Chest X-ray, AP view. Patient: 31 years old, sex F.
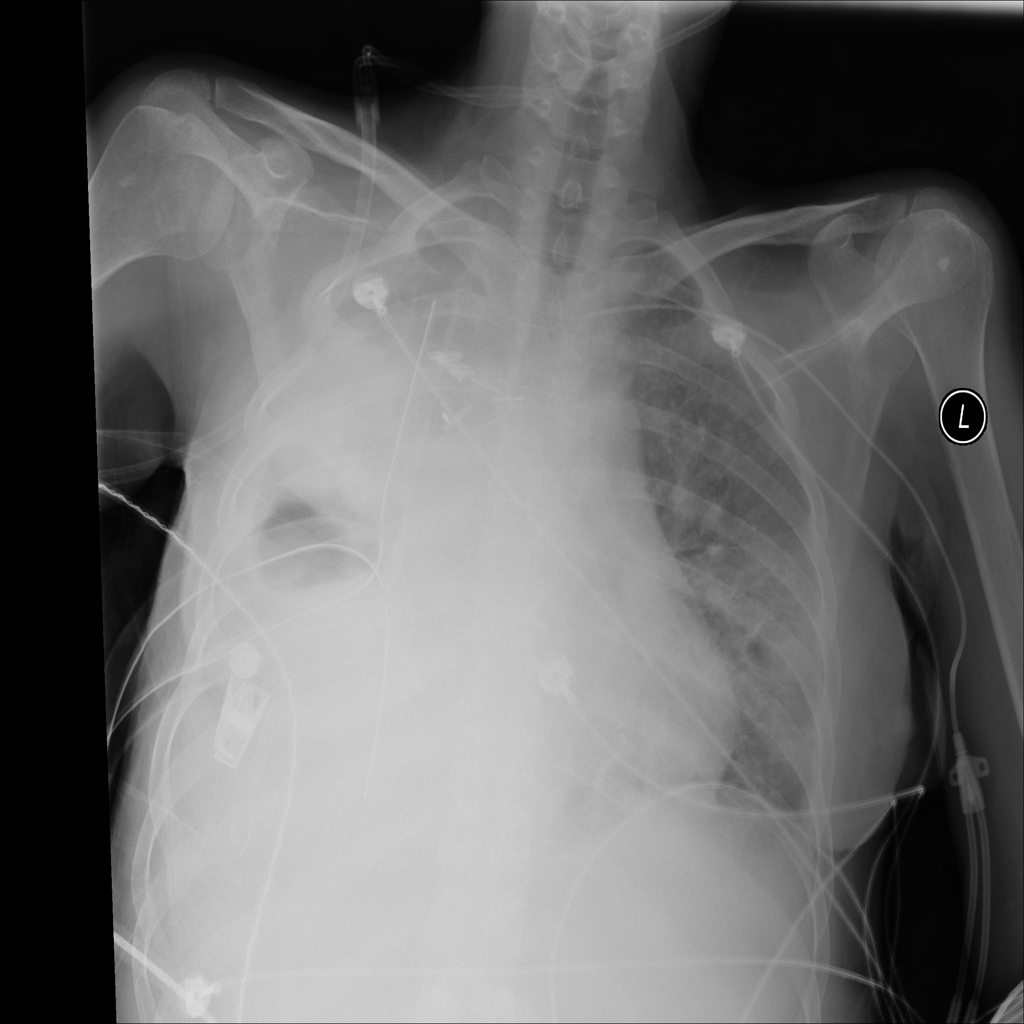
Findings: Infiltration